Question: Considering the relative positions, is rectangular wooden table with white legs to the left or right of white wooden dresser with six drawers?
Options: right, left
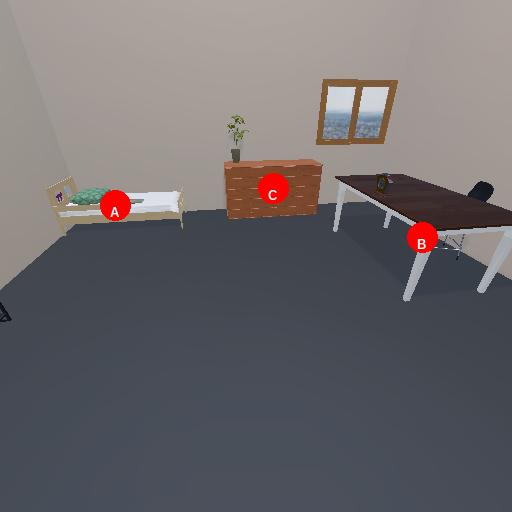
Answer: right